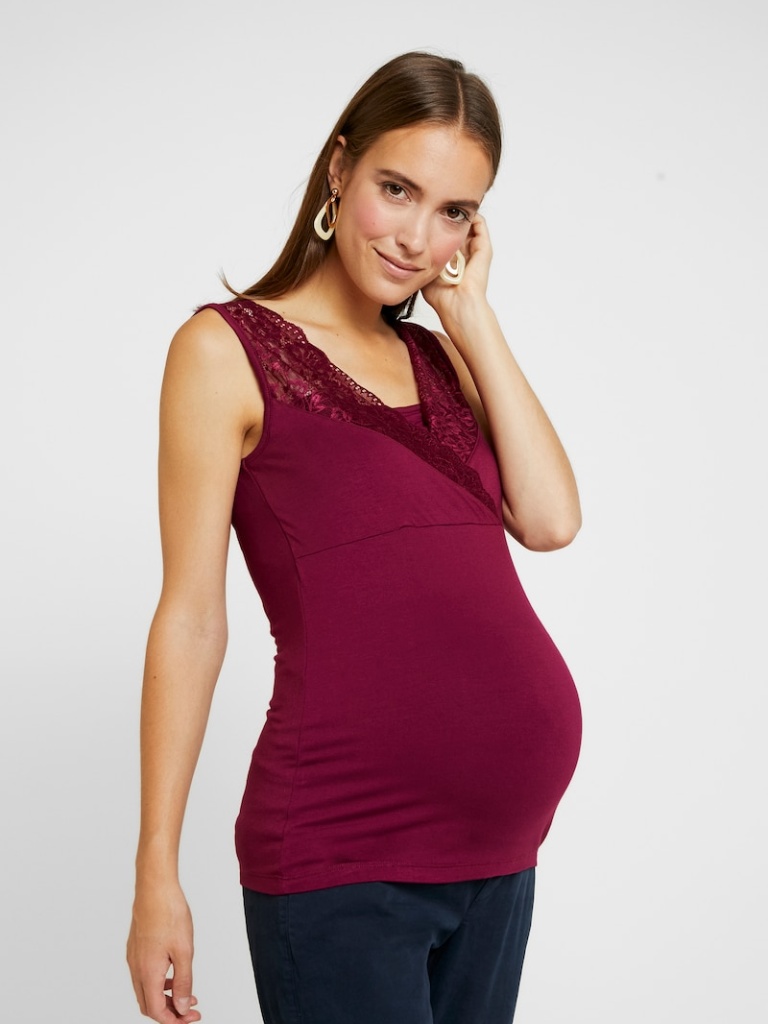
cotton tight sleeveless hip length Untucked v-neck tank